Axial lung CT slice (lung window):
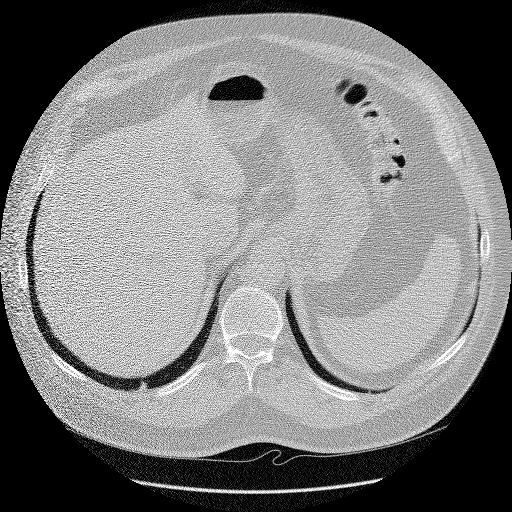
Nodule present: no